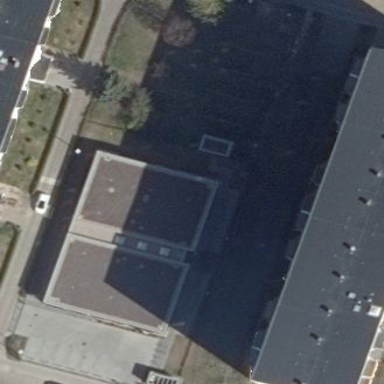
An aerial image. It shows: Building.